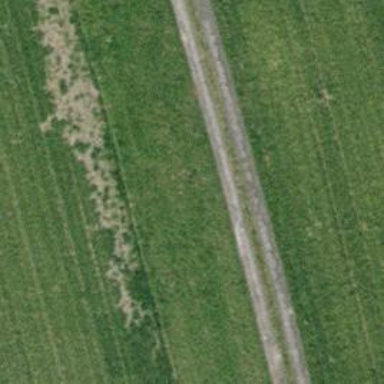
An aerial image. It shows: Track road with grade3 tracktype.